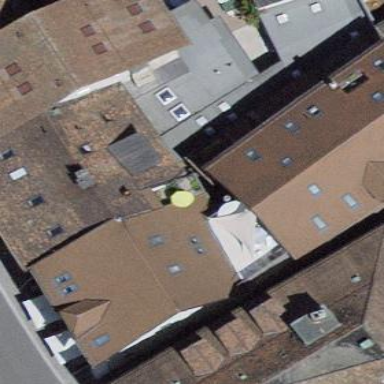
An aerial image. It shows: Building with gabled roof covered in roof tiles. The roof orientation is across the structure.